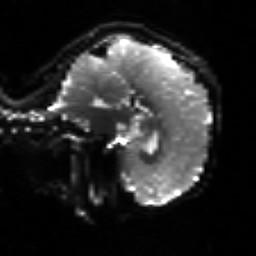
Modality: sbref
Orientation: sagittal
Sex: male
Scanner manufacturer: siemens
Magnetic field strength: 3 T
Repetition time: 5 s
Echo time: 0.071 s